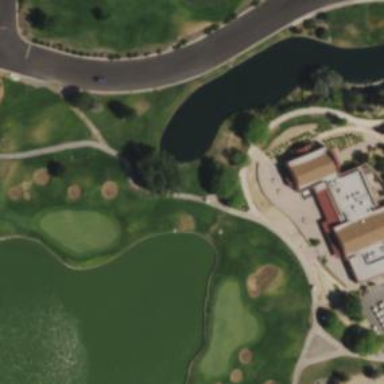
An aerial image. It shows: Service road used as golf cart path.